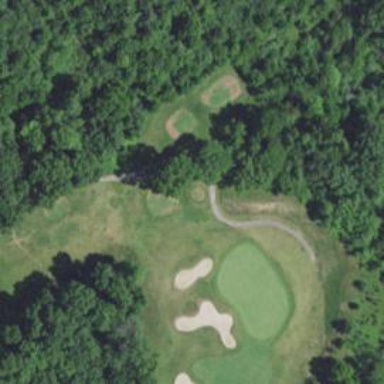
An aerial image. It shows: Path used for both walking and golf.